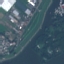
Land use / land cover: River